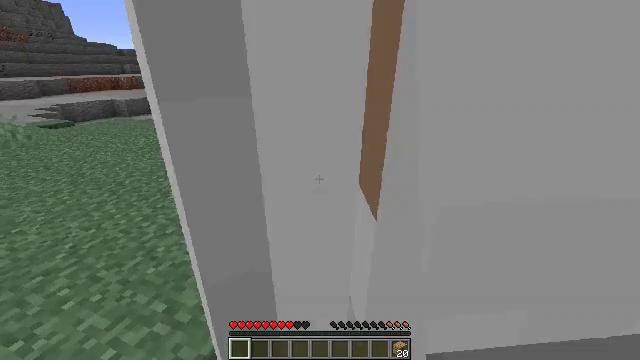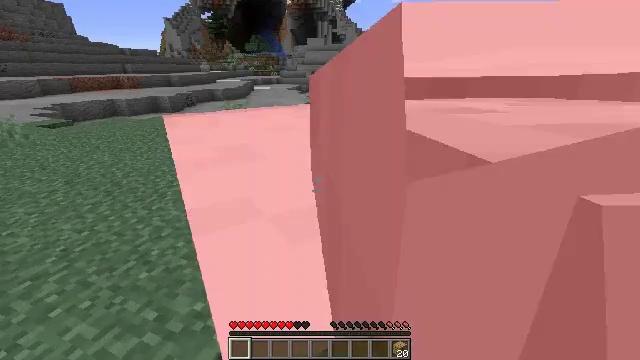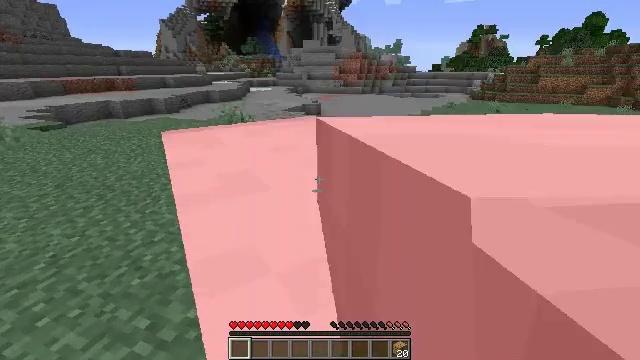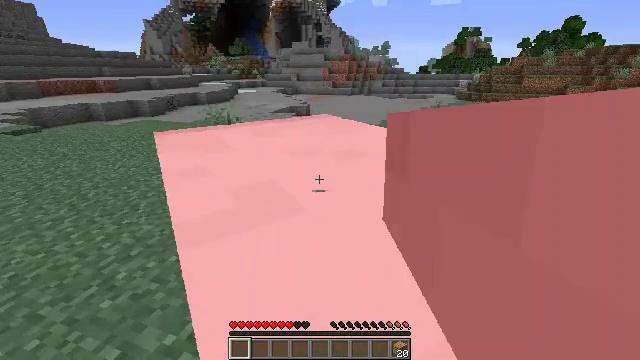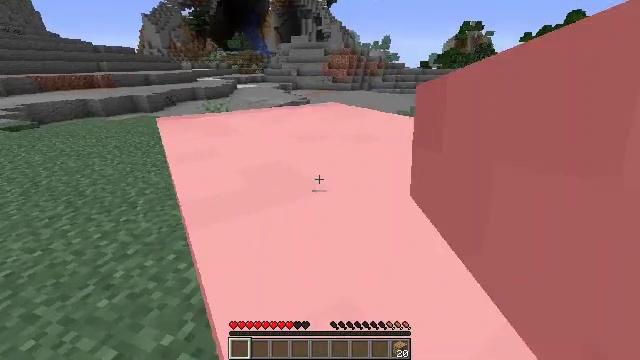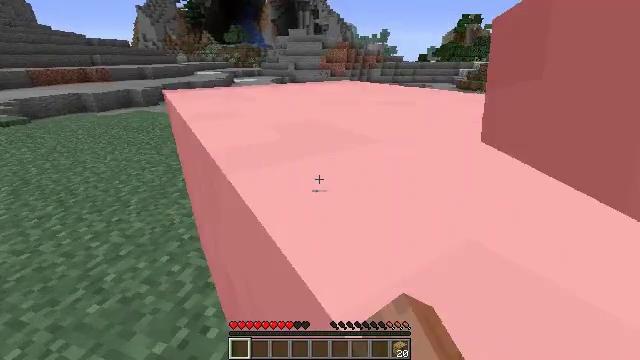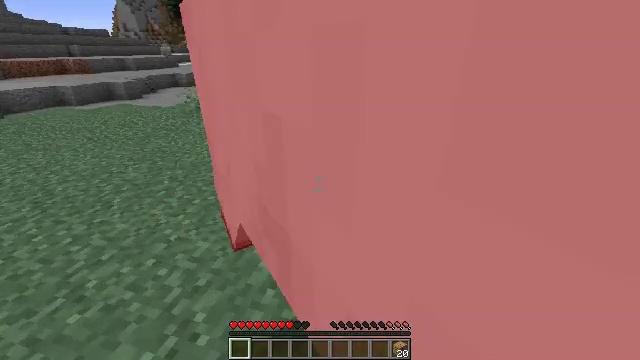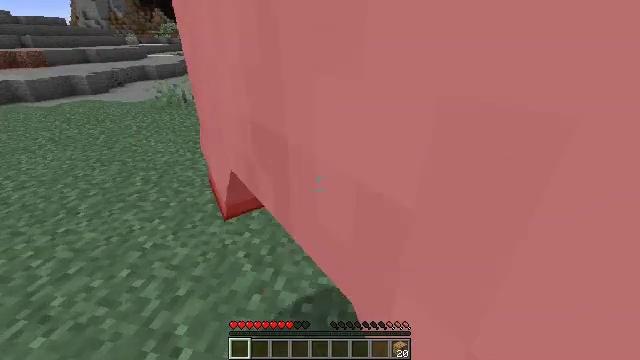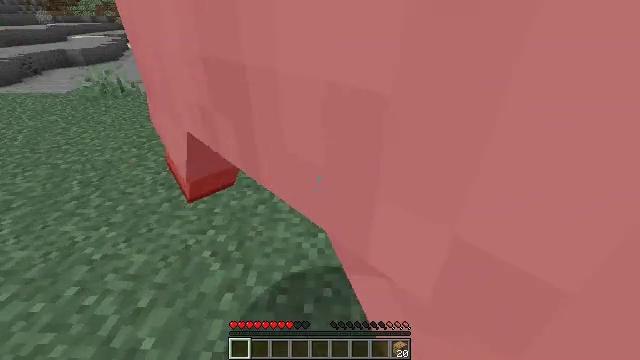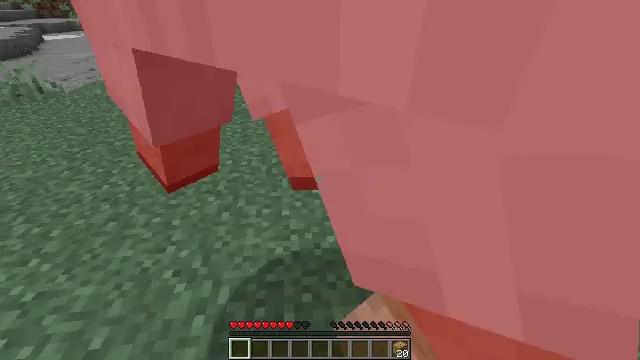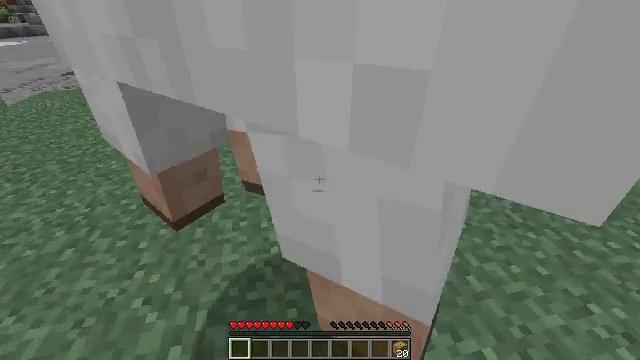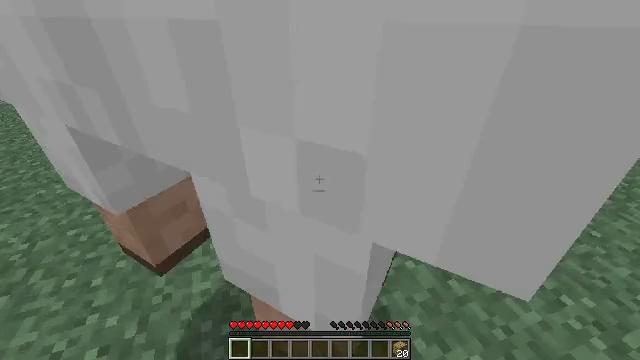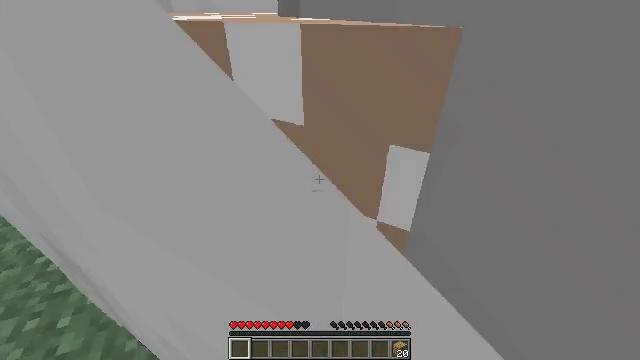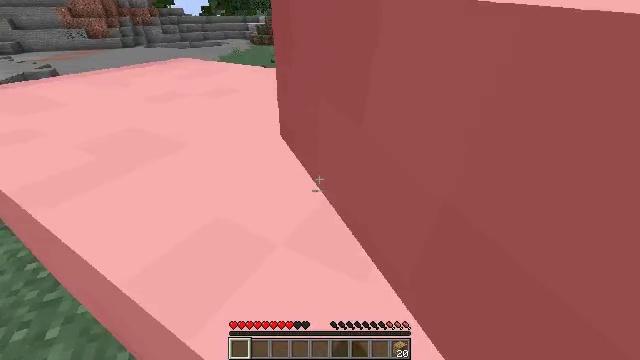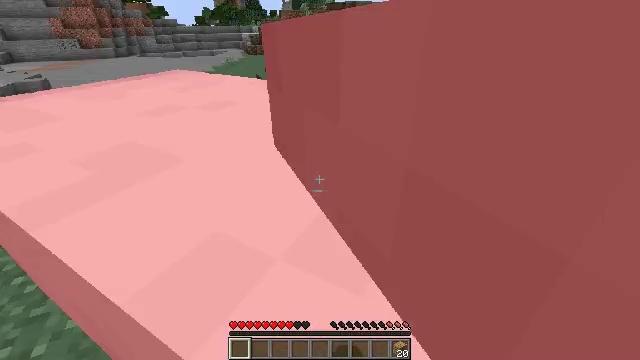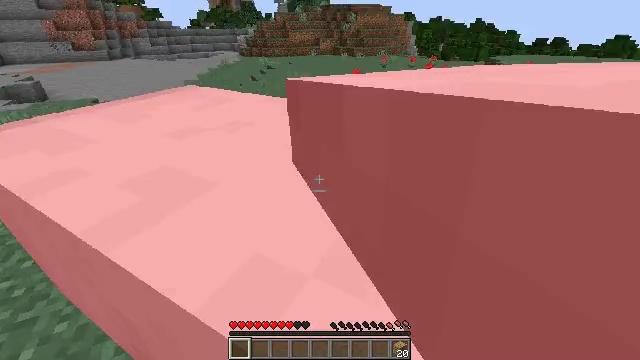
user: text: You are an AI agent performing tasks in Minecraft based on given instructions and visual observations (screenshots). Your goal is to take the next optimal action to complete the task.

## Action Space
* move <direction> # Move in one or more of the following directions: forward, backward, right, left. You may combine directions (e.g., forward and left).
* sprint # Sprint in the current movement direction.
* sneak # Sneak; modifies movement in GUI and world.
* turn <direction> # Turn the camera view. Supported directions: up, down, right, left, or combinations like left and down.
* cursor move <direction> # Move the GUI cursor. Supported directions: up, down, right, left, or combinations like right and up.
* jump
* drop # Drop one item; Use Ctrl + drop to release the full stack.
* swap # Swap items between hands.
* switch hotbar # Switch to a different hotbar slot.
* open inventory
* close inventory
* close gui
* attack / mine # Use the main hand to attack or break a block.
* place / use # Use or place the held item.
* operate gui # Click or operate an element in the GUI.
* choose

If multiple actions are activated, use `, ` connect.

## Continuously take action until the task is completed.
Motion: motion action
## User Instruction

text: Kill the sheep.
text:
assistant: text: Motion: move forward, attack / mine
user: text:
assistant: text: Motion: move forward, attack / mine
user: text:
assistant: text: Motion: move forward, turn right
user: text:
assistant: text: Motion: move forward, attack / mine
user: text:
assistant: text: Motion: turn down, attack / mine
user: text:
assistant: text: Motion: move forward, turn right and down, attack / mine
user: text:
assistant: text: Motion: move forward, turn right and down
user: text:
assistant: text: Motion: move forward, turn right and down, attack / mine
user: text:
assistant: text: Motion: turn right and down, attack / mine
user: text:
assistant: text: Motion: move forward, turn right, attack / mine
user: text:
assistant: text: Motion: move forward, turn right
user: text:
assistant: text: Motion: move forward, attack / mine
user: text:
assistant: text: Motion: attack / mine
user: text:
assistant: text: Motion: turn right and up, attack / mine
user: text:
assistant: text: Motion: move forward
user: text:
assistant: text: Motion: move forward, turn right and down, attack / mine
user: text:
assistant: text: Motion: move forward, turn right and down, attack / mine
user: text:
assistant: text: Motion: turn right, attack / mine
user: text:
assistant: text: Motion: attack / mine
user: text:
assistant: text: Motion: attack / mine
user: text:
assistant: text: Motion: move forward, turn right and down, attack / mine
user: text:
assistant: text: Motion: move forward, turn right, attack / mine
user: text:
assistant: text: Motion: move forward, turn right and up
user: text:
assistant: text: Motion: move forward, turn right, attack / mine
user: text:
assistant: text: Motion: attack / mine
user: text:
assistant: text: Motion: attack / mine
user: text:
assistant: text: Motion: move forward, turn left and up, attack / mine
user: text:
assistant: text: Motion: move forward, turn left and up, attack / mine
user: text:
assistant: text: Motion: move forward, attack / mine
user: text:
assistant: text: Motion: attack / mine